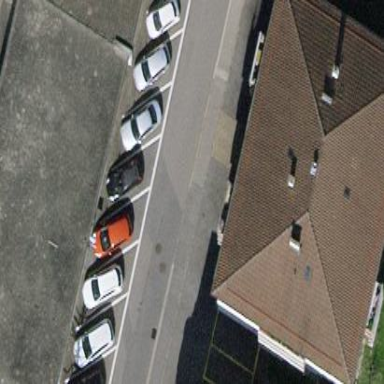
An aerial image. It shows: Parking area with surface.